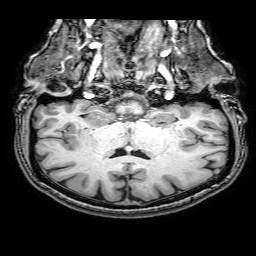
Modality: T1w
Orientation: sagittal
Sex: female
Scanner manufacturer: philips
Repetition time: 0.008209 s
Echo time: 0.00376 s